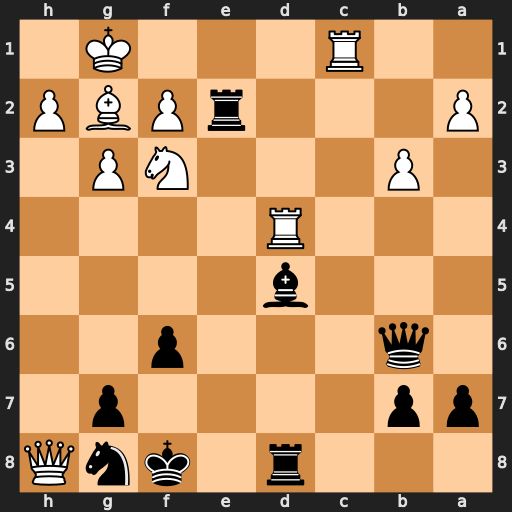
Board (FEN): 3r1knQ/pp4p1/1q3p2/3b4/3R4/1P3NP1/P3rPBP/2R3K1
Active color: b
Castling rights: -
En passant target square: -
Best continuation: Rxf2 Kxf2 Bxf3